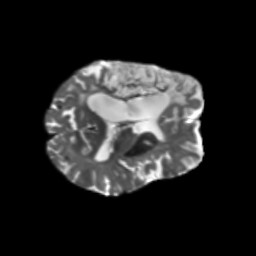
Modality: T2w
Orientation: axial
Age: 71
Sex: female
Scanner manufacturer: siemens
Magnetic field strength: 3 T
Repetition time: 5.25 s
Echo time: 0.08 s